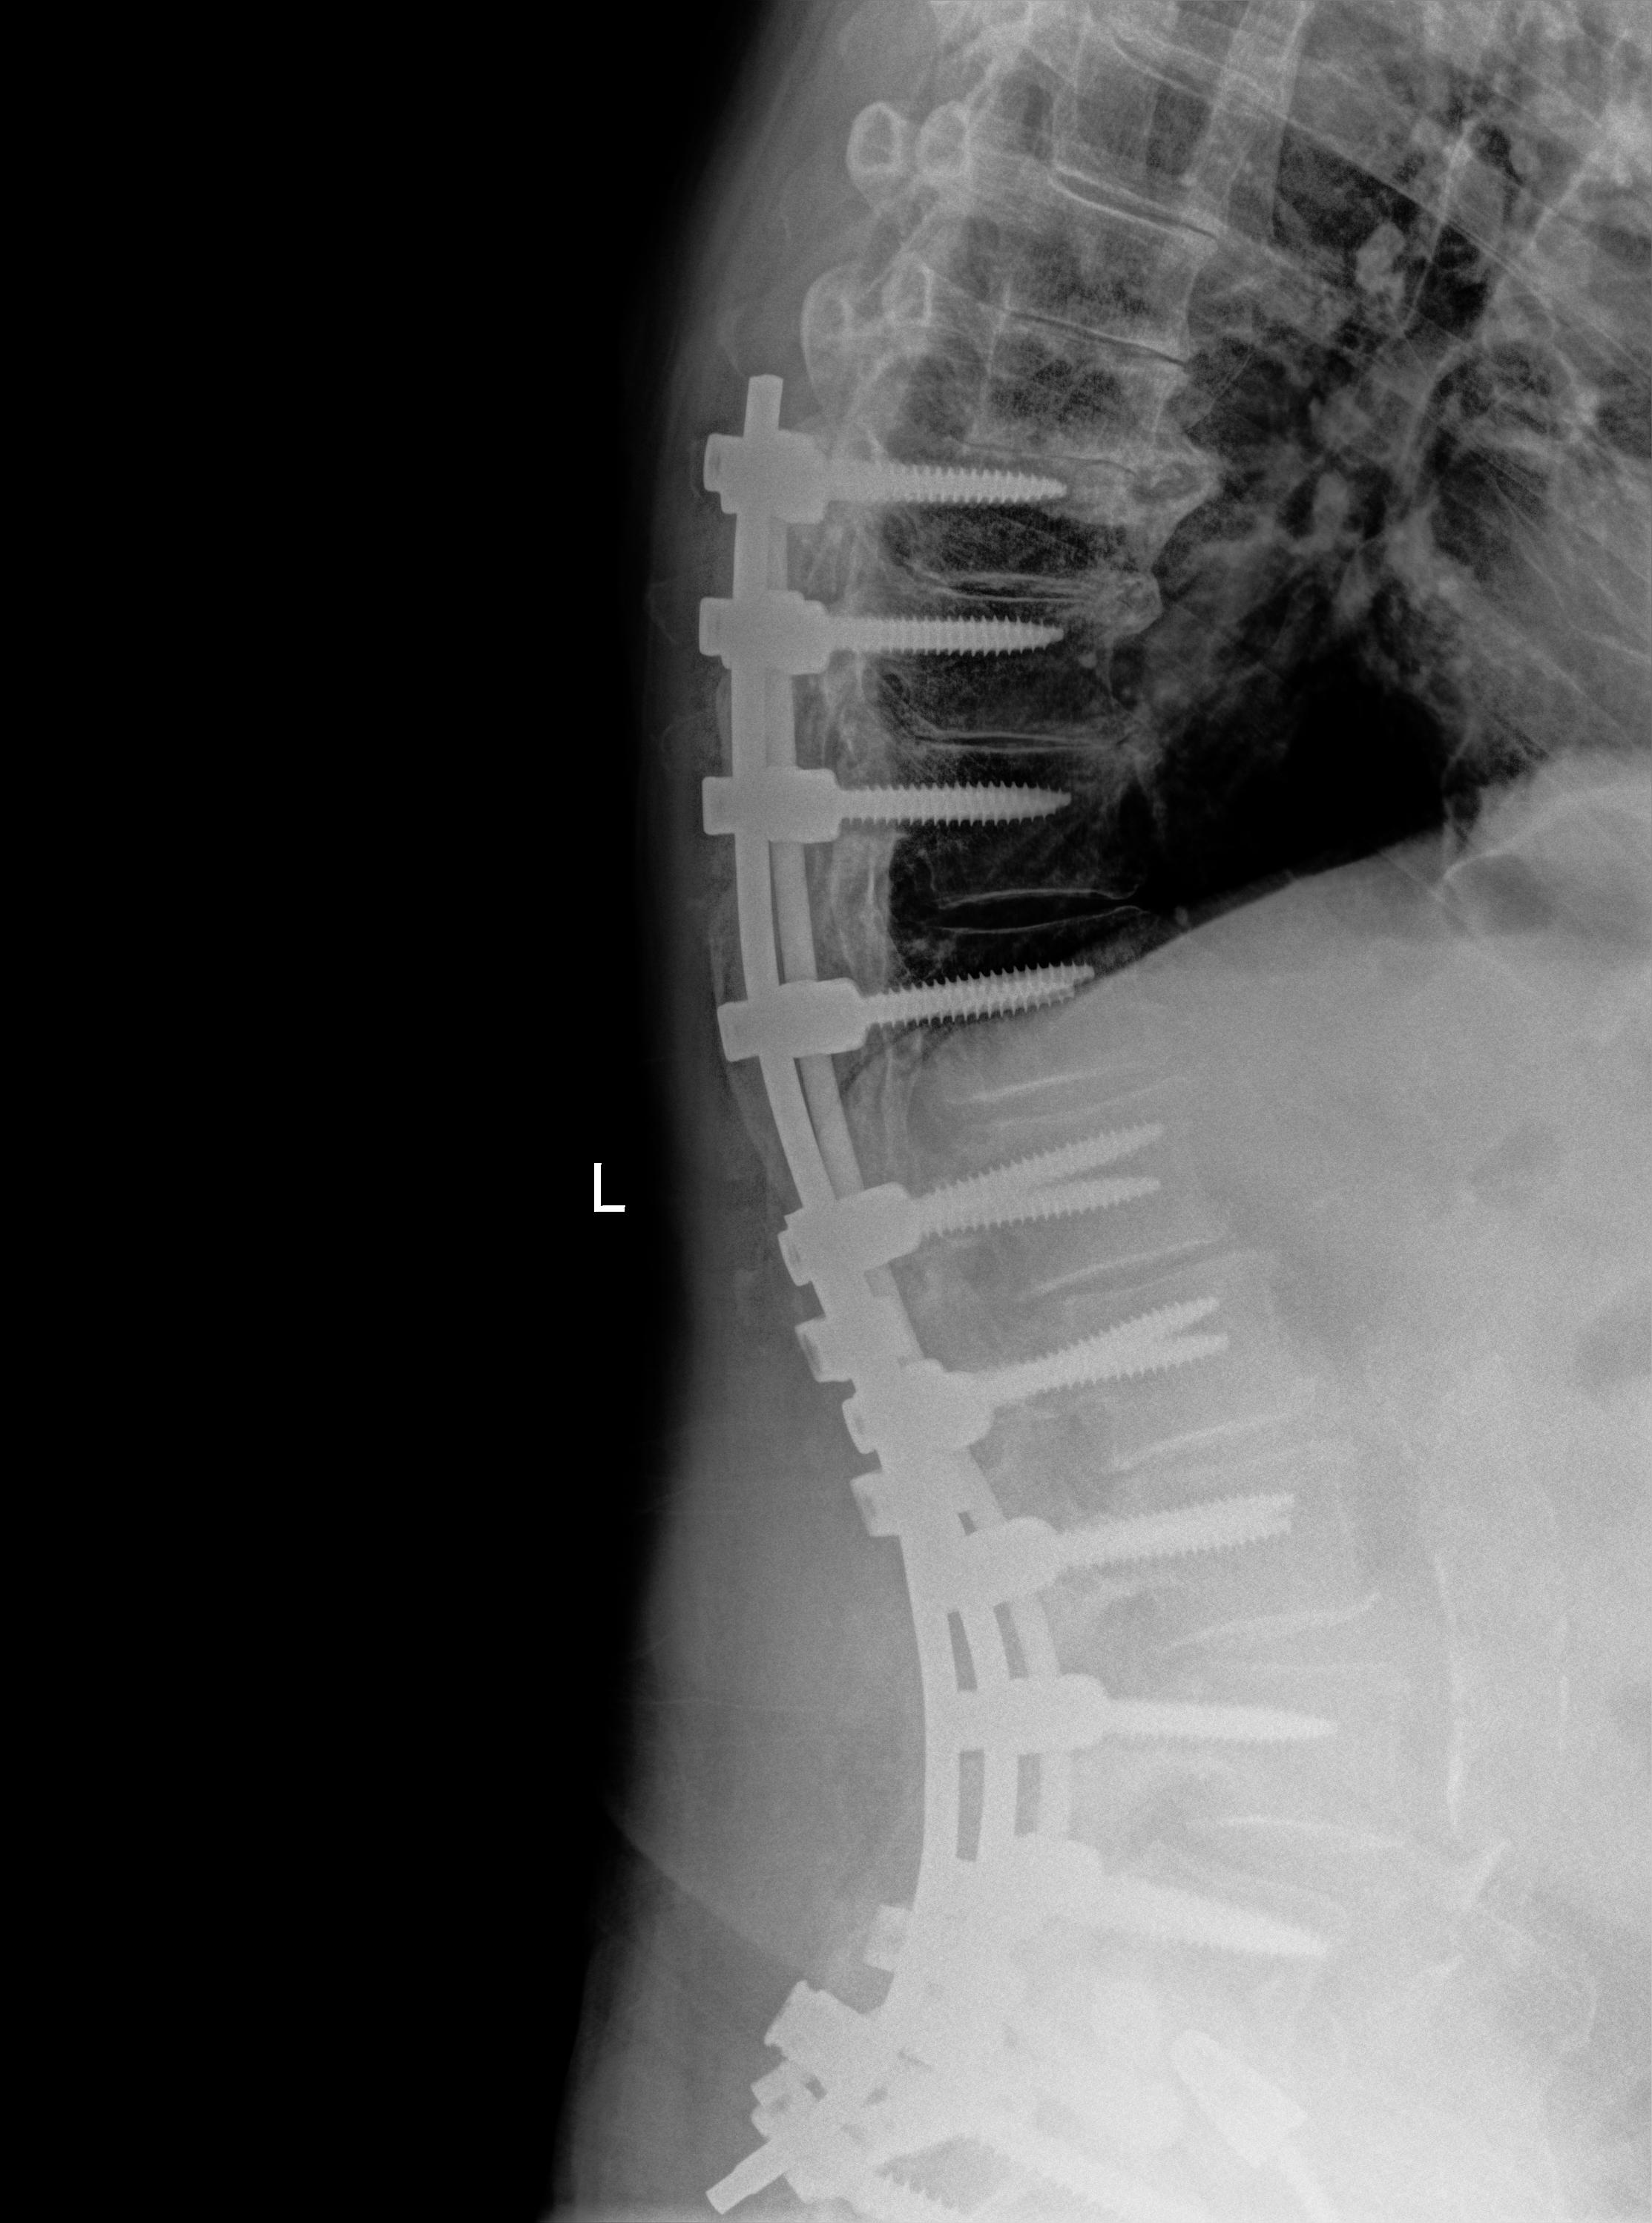
View: LATERAL